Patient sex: M
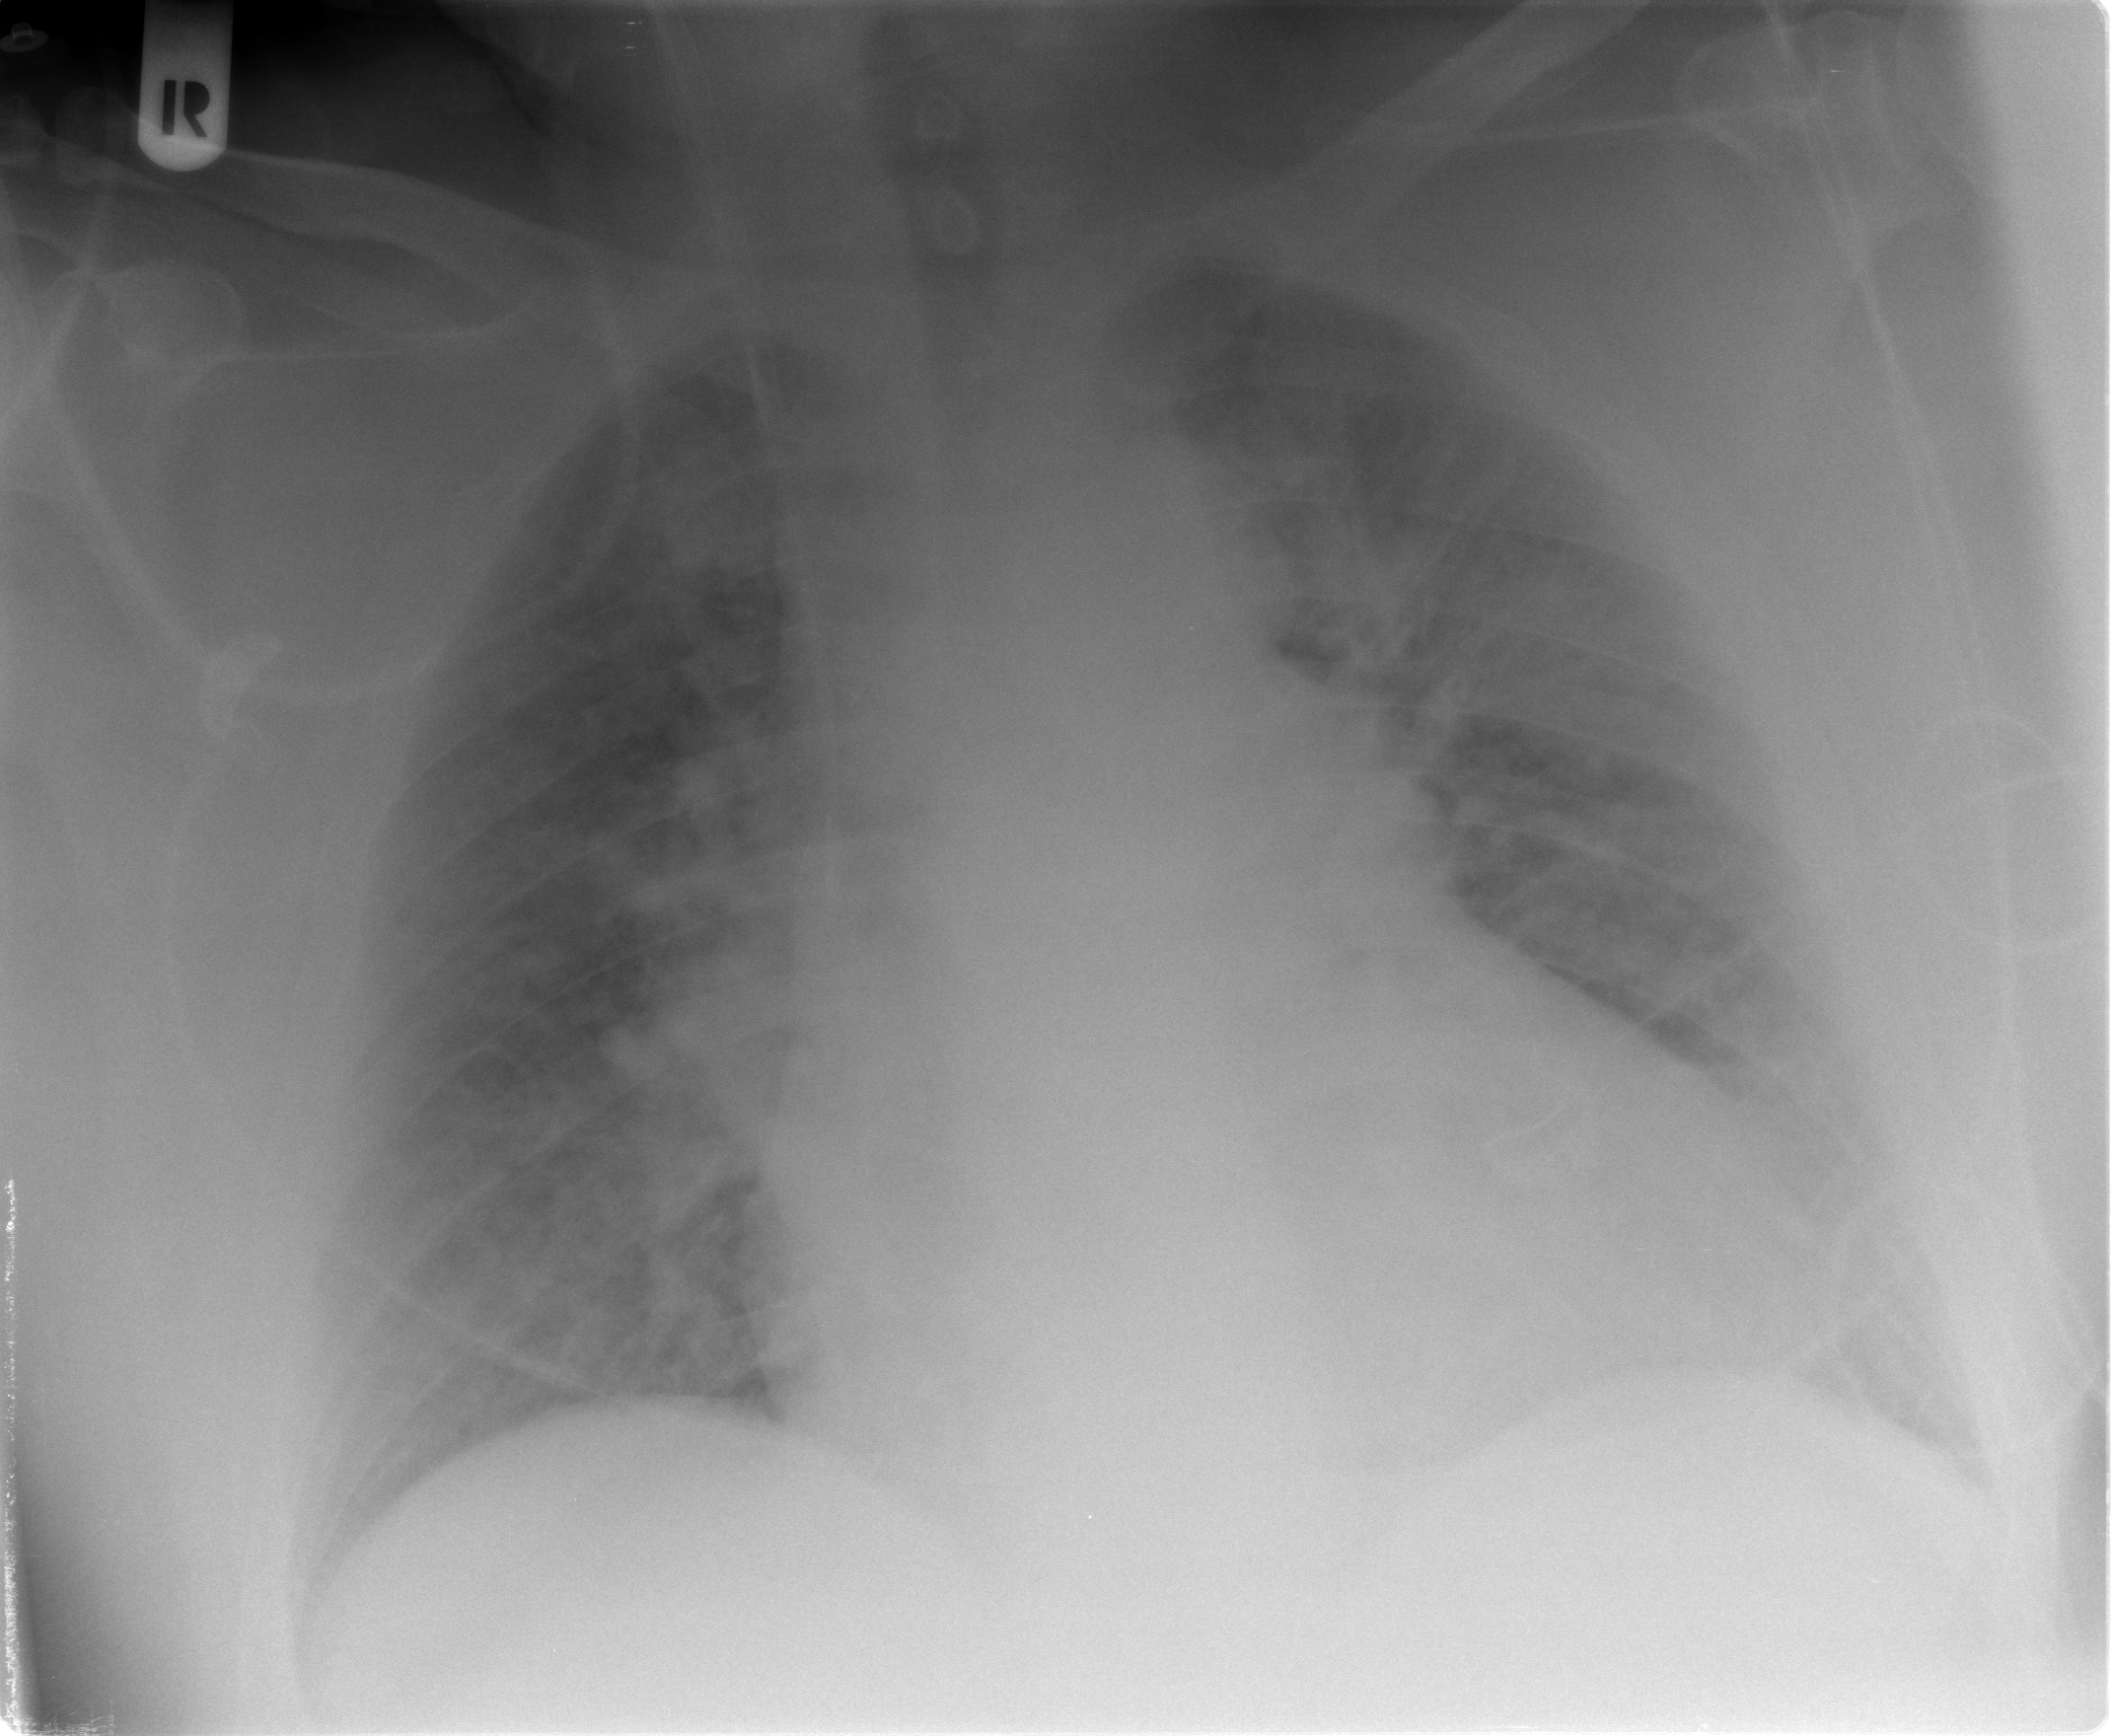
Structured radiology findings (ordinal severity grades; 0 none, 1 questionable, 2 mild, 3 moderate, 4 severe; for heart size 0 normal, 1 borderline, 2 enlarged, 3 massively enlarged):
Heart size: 2
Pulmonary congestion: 2
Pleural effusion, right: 0
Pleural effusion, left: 0
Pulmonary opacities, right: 0
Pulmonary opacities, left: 0
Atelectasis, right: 2
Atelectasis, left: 2